Interaction volume radius: 5 \u00c5
Interaction volume height: 25 \u00c5
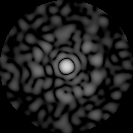
Disorder parameter: 0.8615